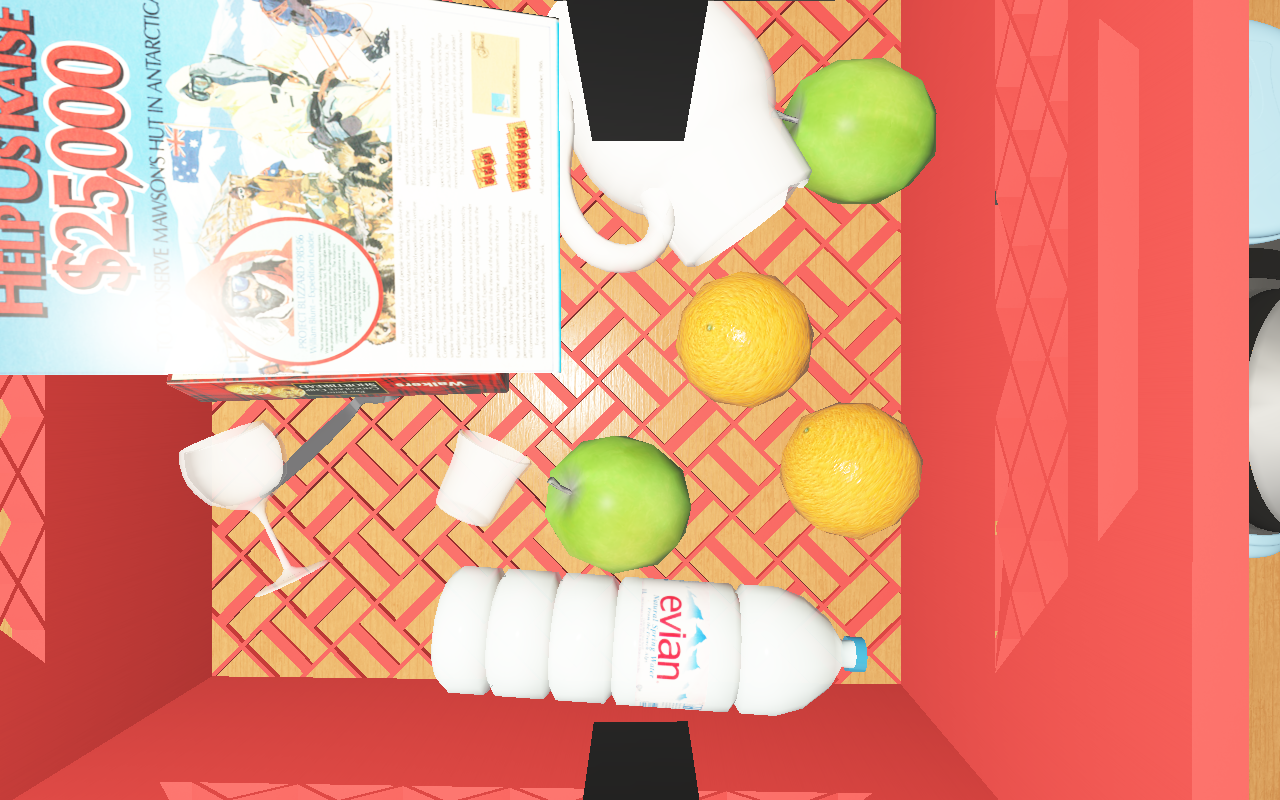
Objects in the scene:
water bottle
apple
apple
orange
orange
spoon
glass
jam jar
cereal box
cereal box
biscuit box